Question: I want to match my applications font to the font that the action bar has. I need to know what font and styling is used on the action bar. I also want to have the same exact color as well. Provided are code samples and pictures of what I mean.

In the above image I want to match the text that says "GPATrack" to the text that says "Menu". I would also like to have the background of "Menu" to be the same color as the action bar.
Here is the XML that controls the view in the above image:
'''
<?xml version="1.0" encoding="utf-8"?>
<LinearLayout xmlns:android="http://schemas.android.com/apk/res/android"
xmlns:app="http://schemas.android.com/apk/res-auto"
android:layout_width="match_parent"
android:layout_height="80dp"
android:background="@drawable/side_nav_bar"
android:gravity="top"
android:orientation="vertical"
android:paddingBottom="@dimen/activity_vertical_margin"
android:paddingLeft="@dimen/activity_horizontal_margin"
android:paddingRight="@dimen/activity_horizontal_margin"
android:paddingTop="@dimen/activity_vertical_margin"
android:theme="@style/ThemeOverlay.AppCompat.Dark">
<TextView
android:layout_width="match_parent"
android:layout_height="wrap_content"
android:paddingTop="@dimen/nav_header_vertical_spacing"
android:text="@string/menu"
android:gravity="center_horizontal"
android:textSize="24dp"
android:textColor="#fffeff" />
</LinearLayout>
'''
This is just an example, not my actual application, I cut out everything that seemed to add clutter.
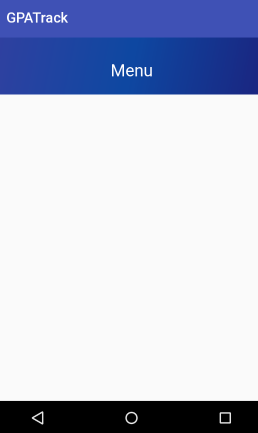
Answer: To change the color of actionbar, define a custom style.
'''
<resources>
<style name="myActionTheme" parent="@android:style/Theme.Holo.Light">
<item name="android:actionBarStyle">@style/MyActionBar</item>
</style>
<style name="MyActionBar" parent="@android:style/Widget.Holo.Light.ActionBar">
<item name="android:background">YourColor</item>
</style>
</resources>
'''
The text of the action bar is present in strings.XML as app name. You can edit it to your requirement.